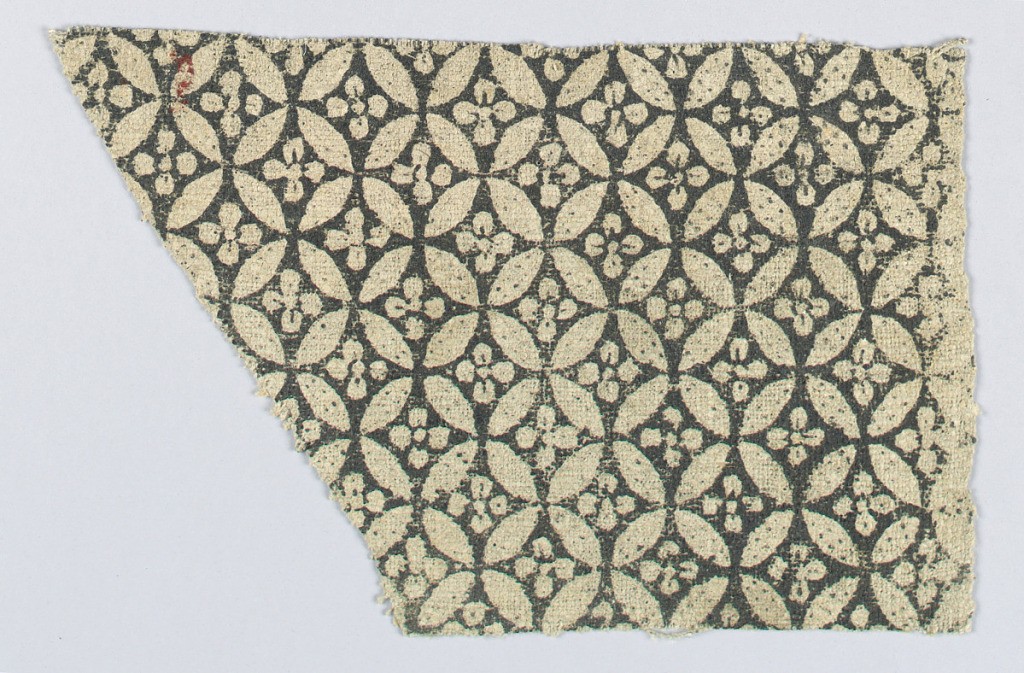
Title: Fragment
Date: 18th century
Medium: linen Technique: block printed on plain weave
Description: Small fragment of heavy hand-woven grayish linen block printed in black. Design a series of contiguous circular forms enclosing rosettes. Linen ground color forms most of the design with background and center of circular frame in black.